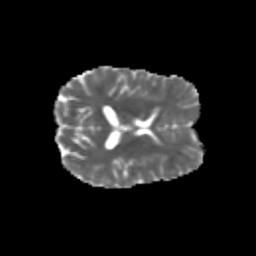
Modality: MD
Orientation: axial
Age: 28
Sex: female
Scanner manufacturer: siemens
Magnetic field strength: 3 T
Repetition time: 3.5 s
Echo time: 0.113 s